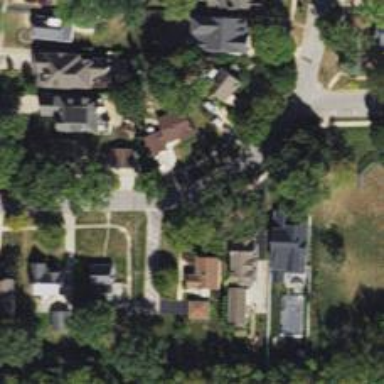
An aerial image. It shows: Residential road with separate asphalt sidewalk.